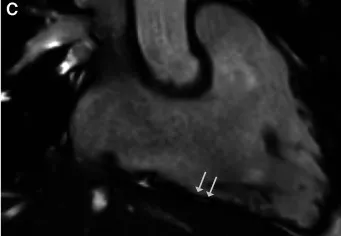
CMR 3-chamber view of the RV (C) demonstrating fatty spots.
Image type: radiology (mri)